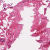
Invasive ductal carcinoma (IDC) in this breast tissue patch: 0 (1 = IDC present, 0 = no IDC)